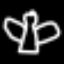
Label: angel